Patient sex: F
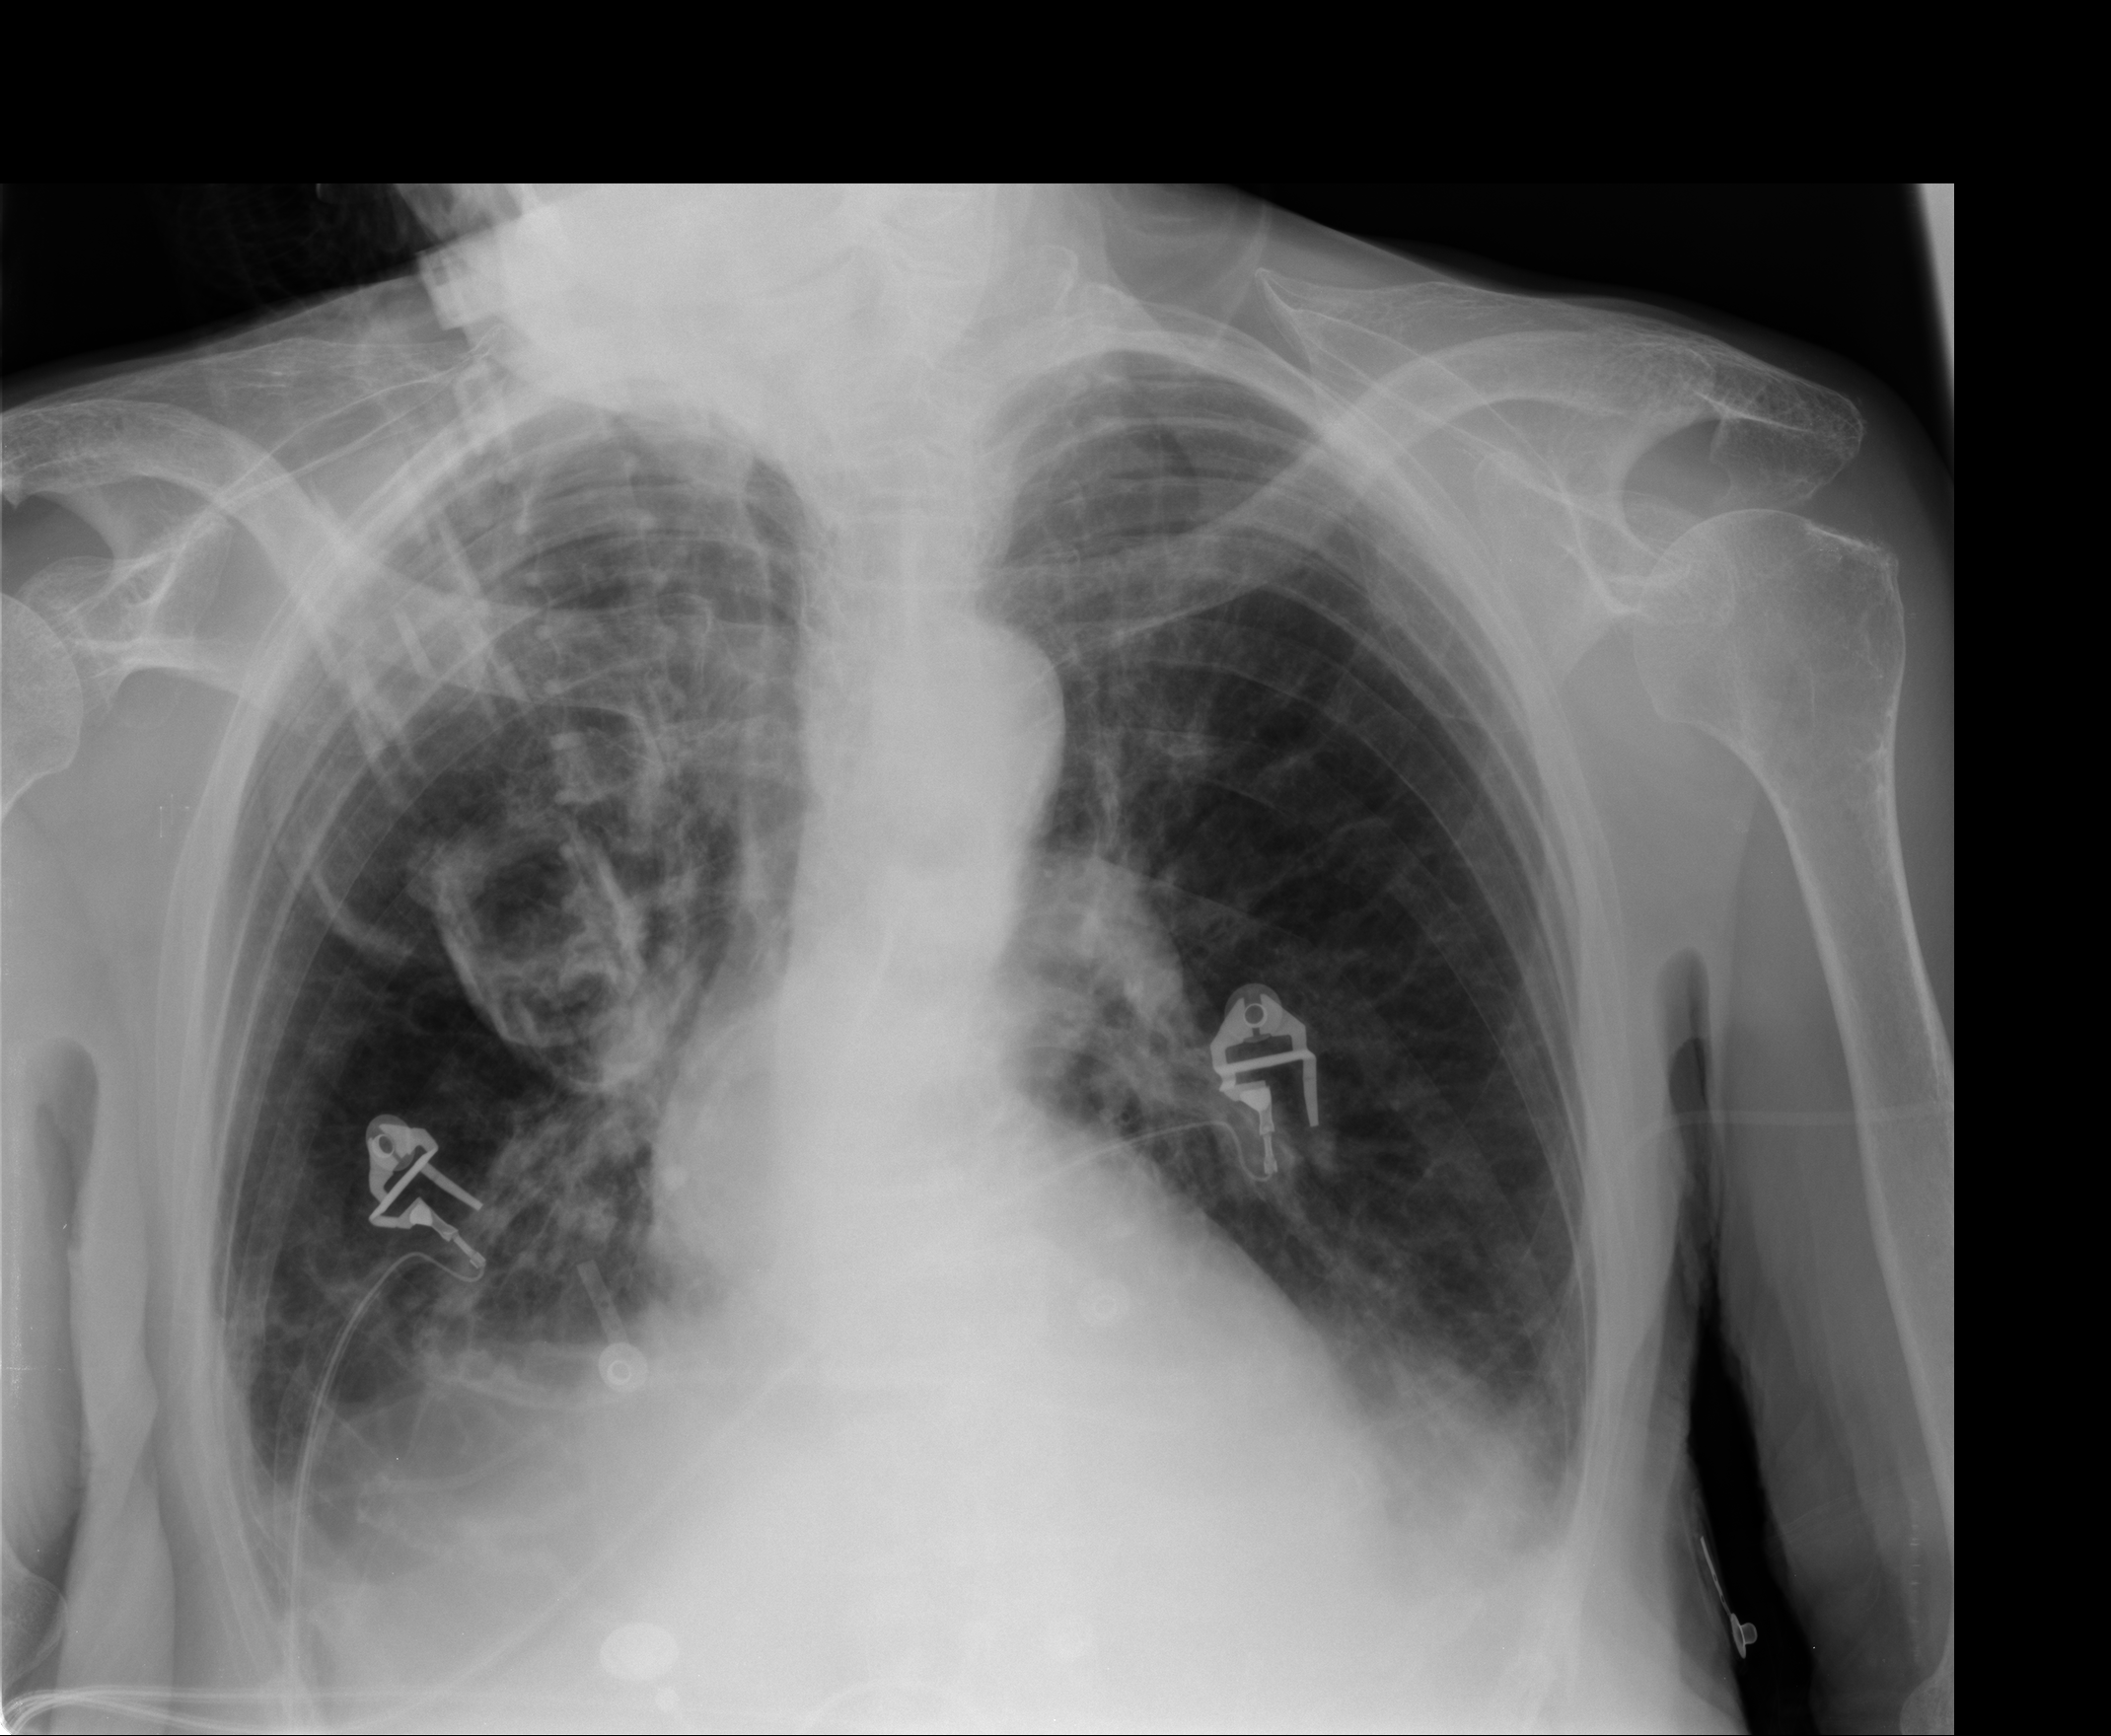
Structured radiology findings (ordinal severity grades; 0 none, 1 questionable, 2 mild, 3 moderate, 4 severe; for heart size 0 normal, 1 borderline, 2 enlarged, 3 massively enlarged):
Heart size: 0
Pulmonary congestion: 2
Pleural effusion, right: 1
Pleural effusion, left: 1
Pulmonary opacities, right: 1
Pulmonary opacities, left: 0
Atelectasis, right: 2
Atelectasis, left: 2